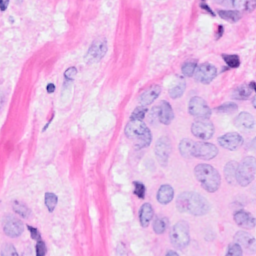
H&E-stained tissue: Breast